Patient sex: M
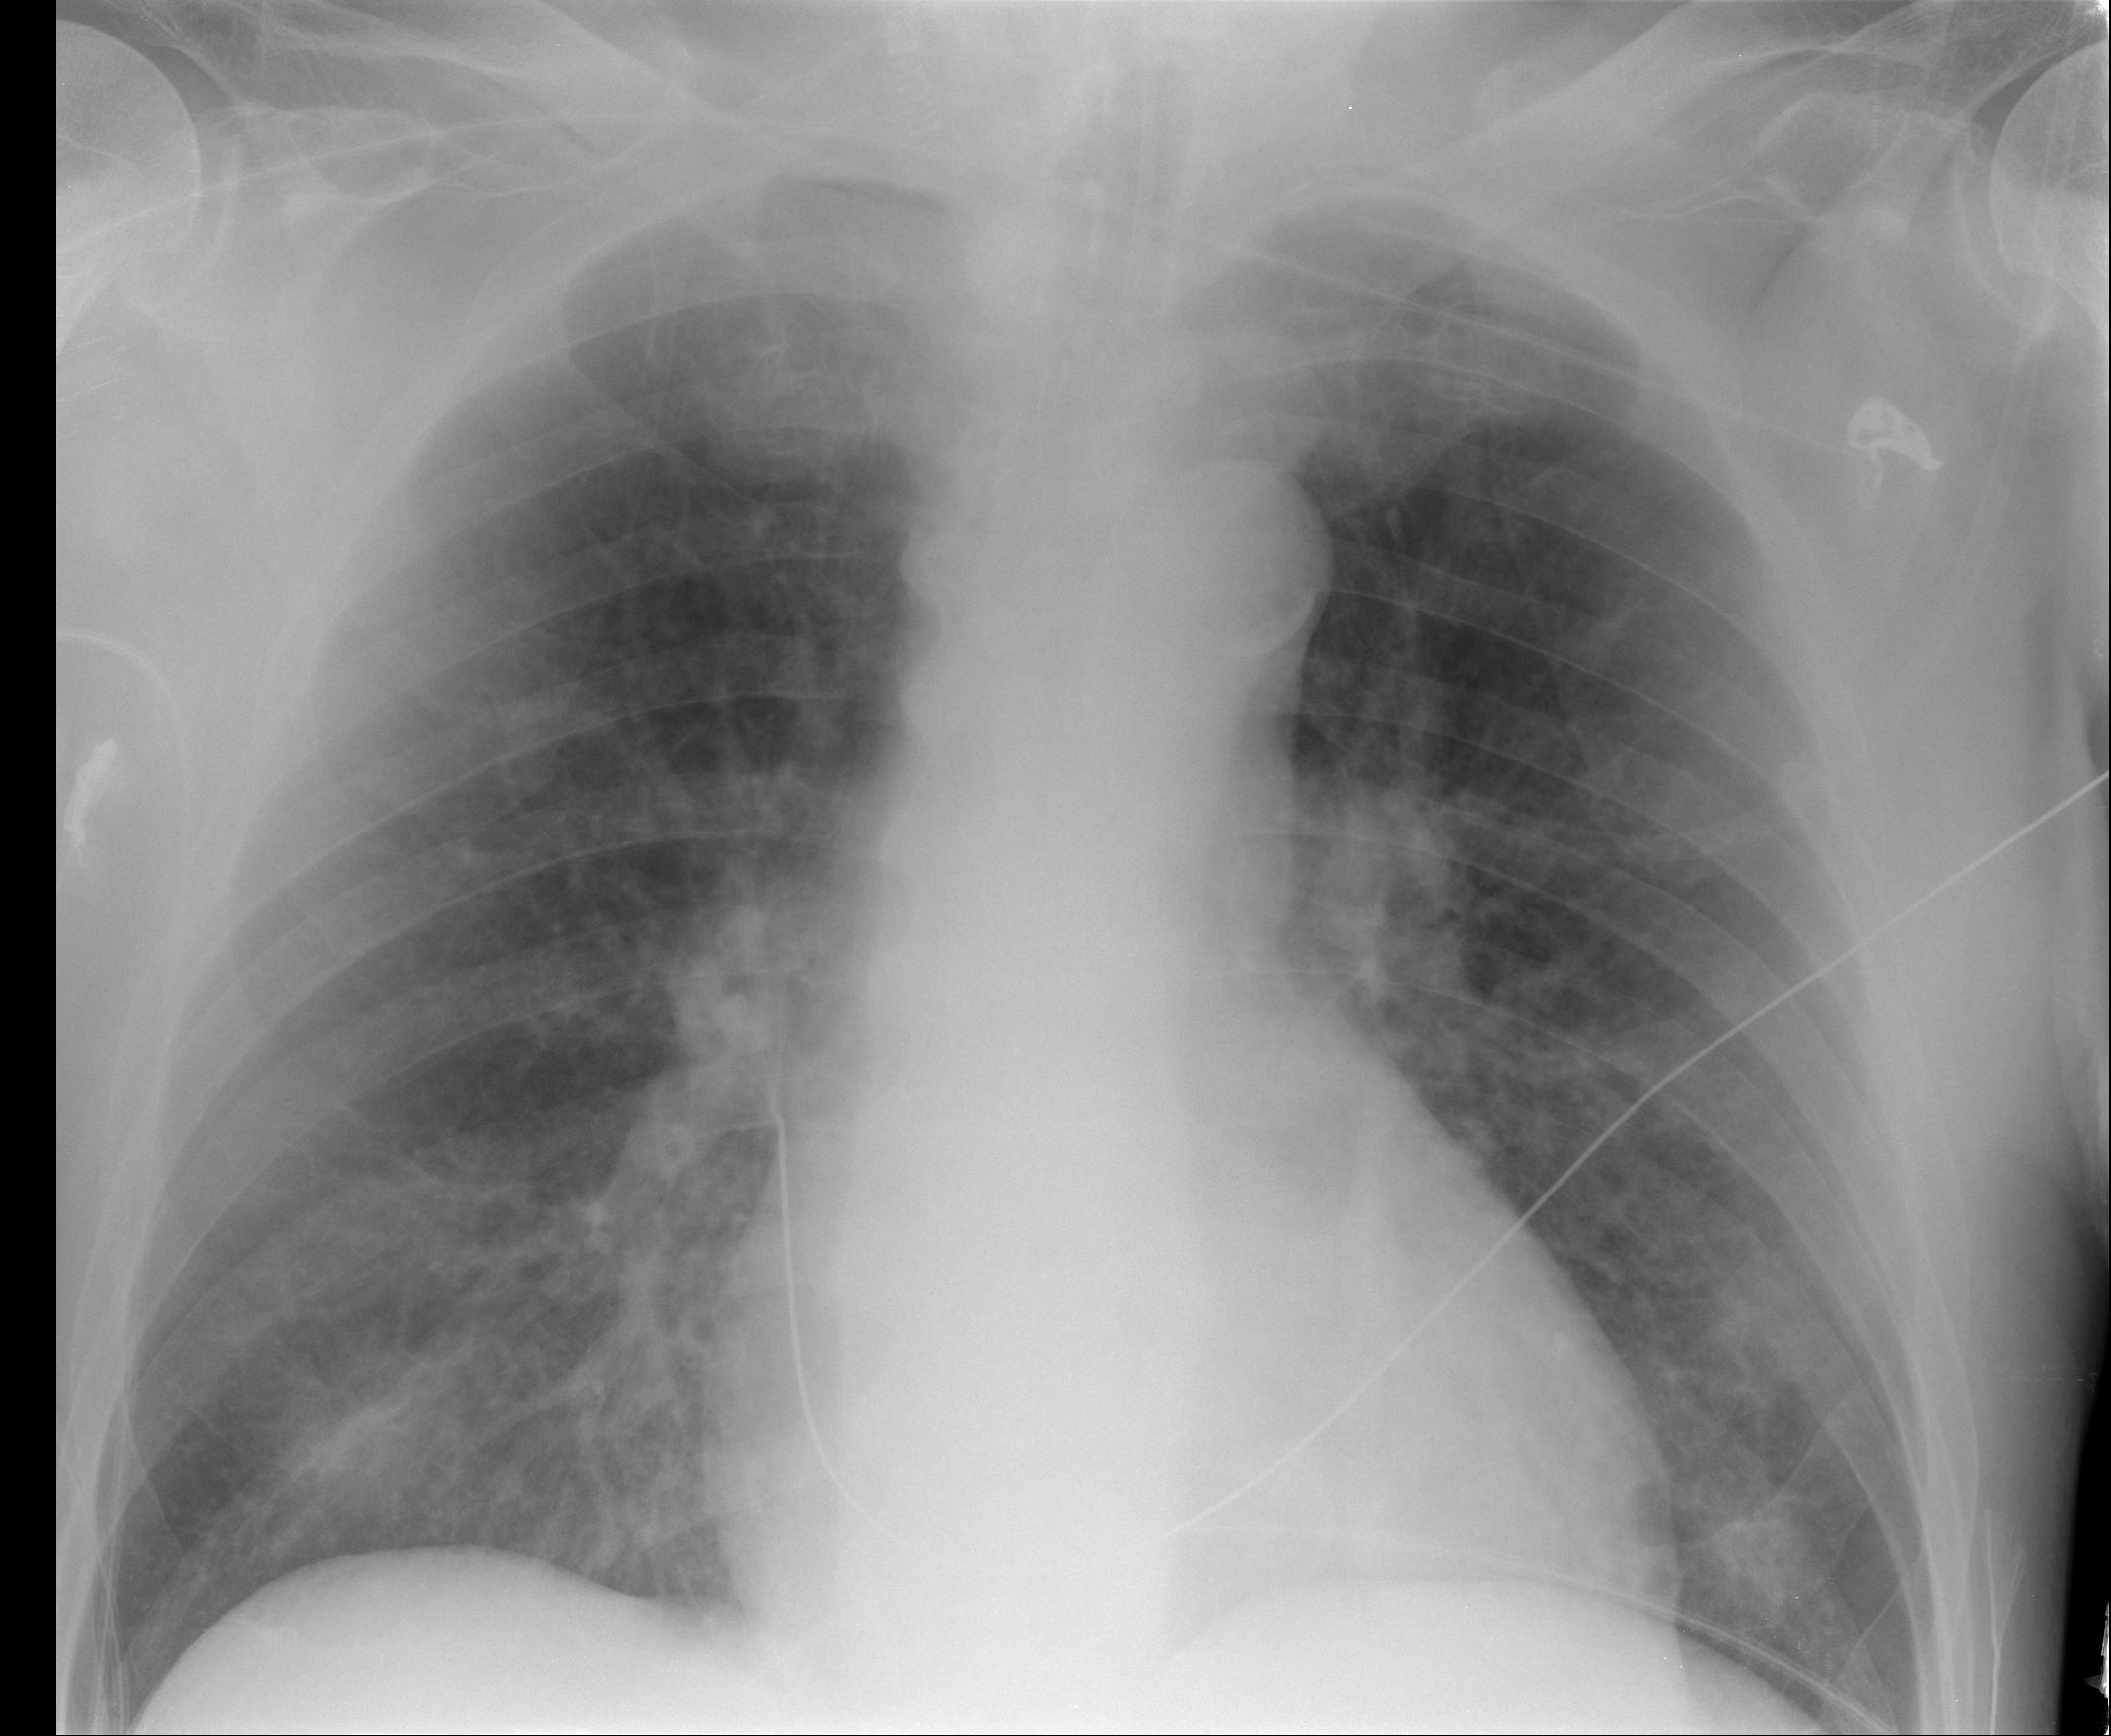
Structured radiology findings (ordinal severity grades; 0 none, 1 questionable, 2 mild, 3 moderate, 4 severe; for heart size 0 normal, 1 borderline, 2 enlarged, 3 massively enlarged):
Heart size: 0
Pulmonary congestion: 0
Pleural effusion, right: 0
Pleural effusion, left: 0
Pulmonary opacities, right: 1
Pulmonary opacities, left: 0
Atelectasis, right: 0
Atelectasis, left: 2